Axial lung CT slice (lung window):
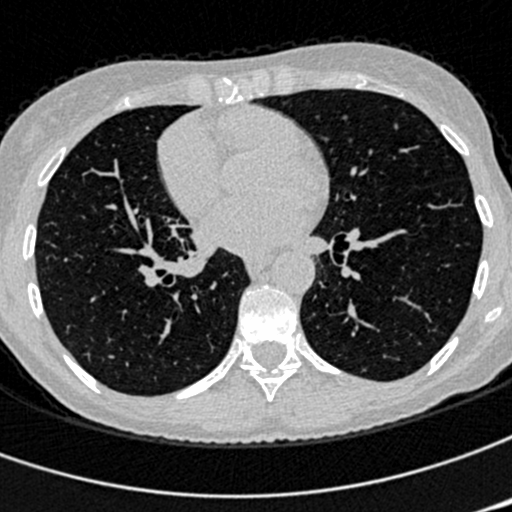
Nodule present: no